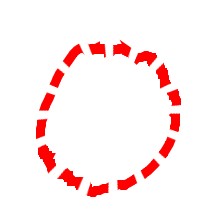
Shape: circle